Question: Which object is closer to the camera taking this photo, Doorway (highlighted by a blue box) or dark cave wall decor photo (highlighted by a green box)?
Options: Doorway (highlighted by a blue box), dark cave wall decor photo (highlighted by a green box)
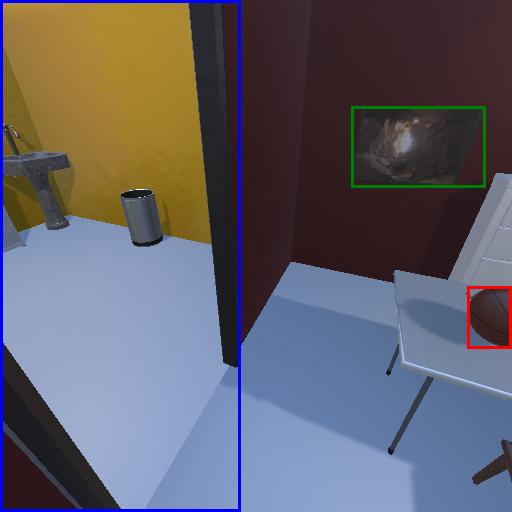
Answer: Doorway (highlighted by a blue box)